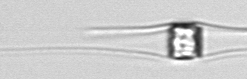
Label: Chaetoceros_danicus